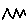
Label: zigzag